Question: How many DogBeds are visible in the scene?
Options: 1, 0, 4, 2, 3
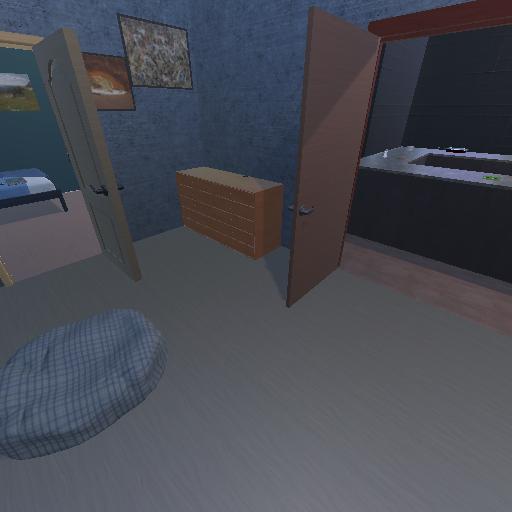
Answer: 1